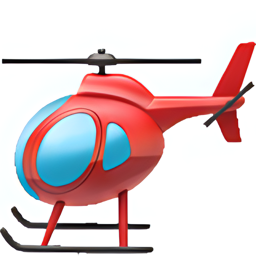
Name: helicopter
Emoji: 🚁
Group: Travel & Places
Sub-group: transport-air